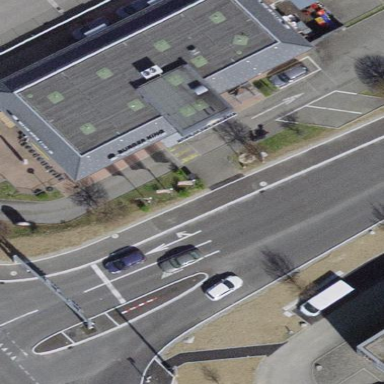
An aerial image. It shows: Fast food restaurant in building.